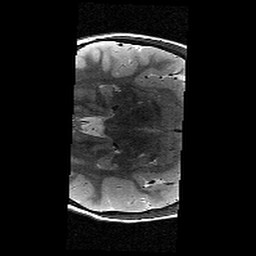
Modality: T2w
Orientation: axial
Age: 9
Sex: female
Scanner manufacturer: siemens
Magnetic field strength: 3 T
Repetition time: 9.23 s
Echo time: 0.067 s